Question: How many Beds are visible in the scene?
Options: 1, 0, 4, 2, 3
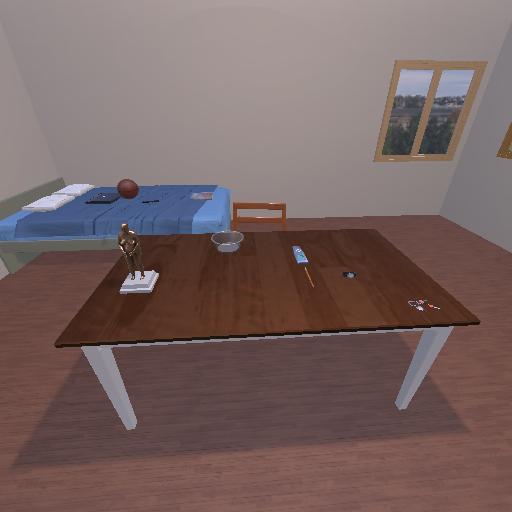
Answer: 1